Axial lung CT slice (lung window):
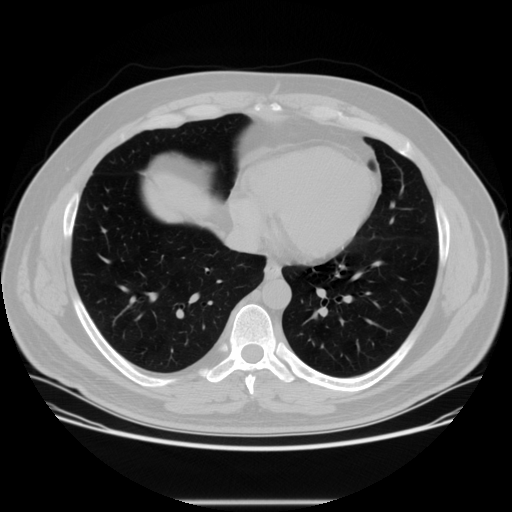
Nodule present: no